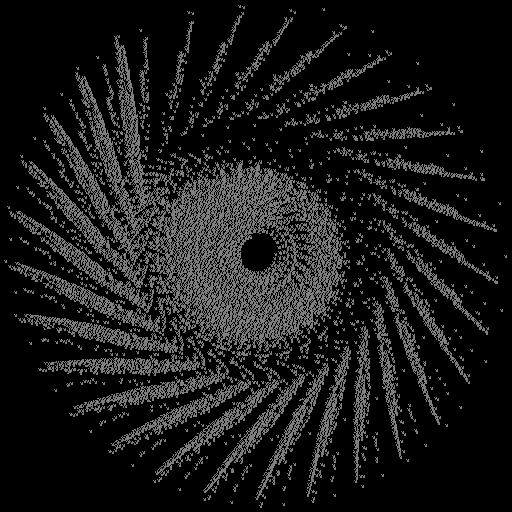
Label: fleabane